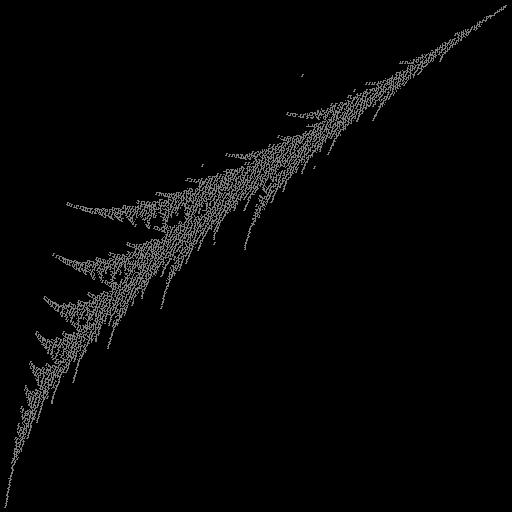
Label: umbrellafern